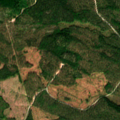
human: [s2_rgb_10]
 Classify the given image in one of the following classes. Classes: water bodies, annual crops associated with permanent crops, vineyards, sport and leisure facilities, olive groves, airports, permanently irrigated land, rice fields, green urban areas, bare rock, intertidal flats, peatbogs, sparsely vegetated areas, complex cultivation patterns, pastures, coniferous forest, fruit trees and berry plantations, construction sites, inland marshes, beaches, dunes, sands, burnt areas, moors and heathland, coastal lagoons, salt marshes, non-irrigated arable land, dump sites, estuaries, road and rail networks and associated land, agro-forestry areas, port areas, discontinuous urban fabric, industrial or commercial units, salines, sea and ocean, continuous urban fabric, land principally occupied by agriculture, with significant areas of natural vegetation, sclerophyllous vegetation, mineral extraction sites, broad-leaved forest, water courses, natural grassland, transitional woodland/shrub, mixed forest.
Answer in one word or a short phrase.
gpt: coniferous forest